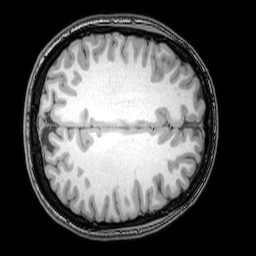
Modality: T1w
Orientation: axial
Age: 22
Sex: female
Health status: healthy
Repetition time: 0.081 s
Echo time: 0.037 s